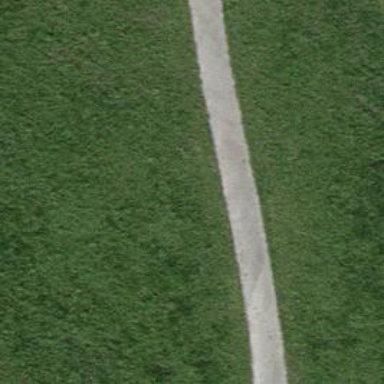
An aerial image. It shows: Track with grade1 tracktype.